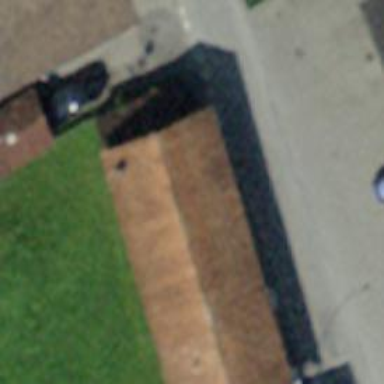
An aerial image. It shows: Warehouse building.